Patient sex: F
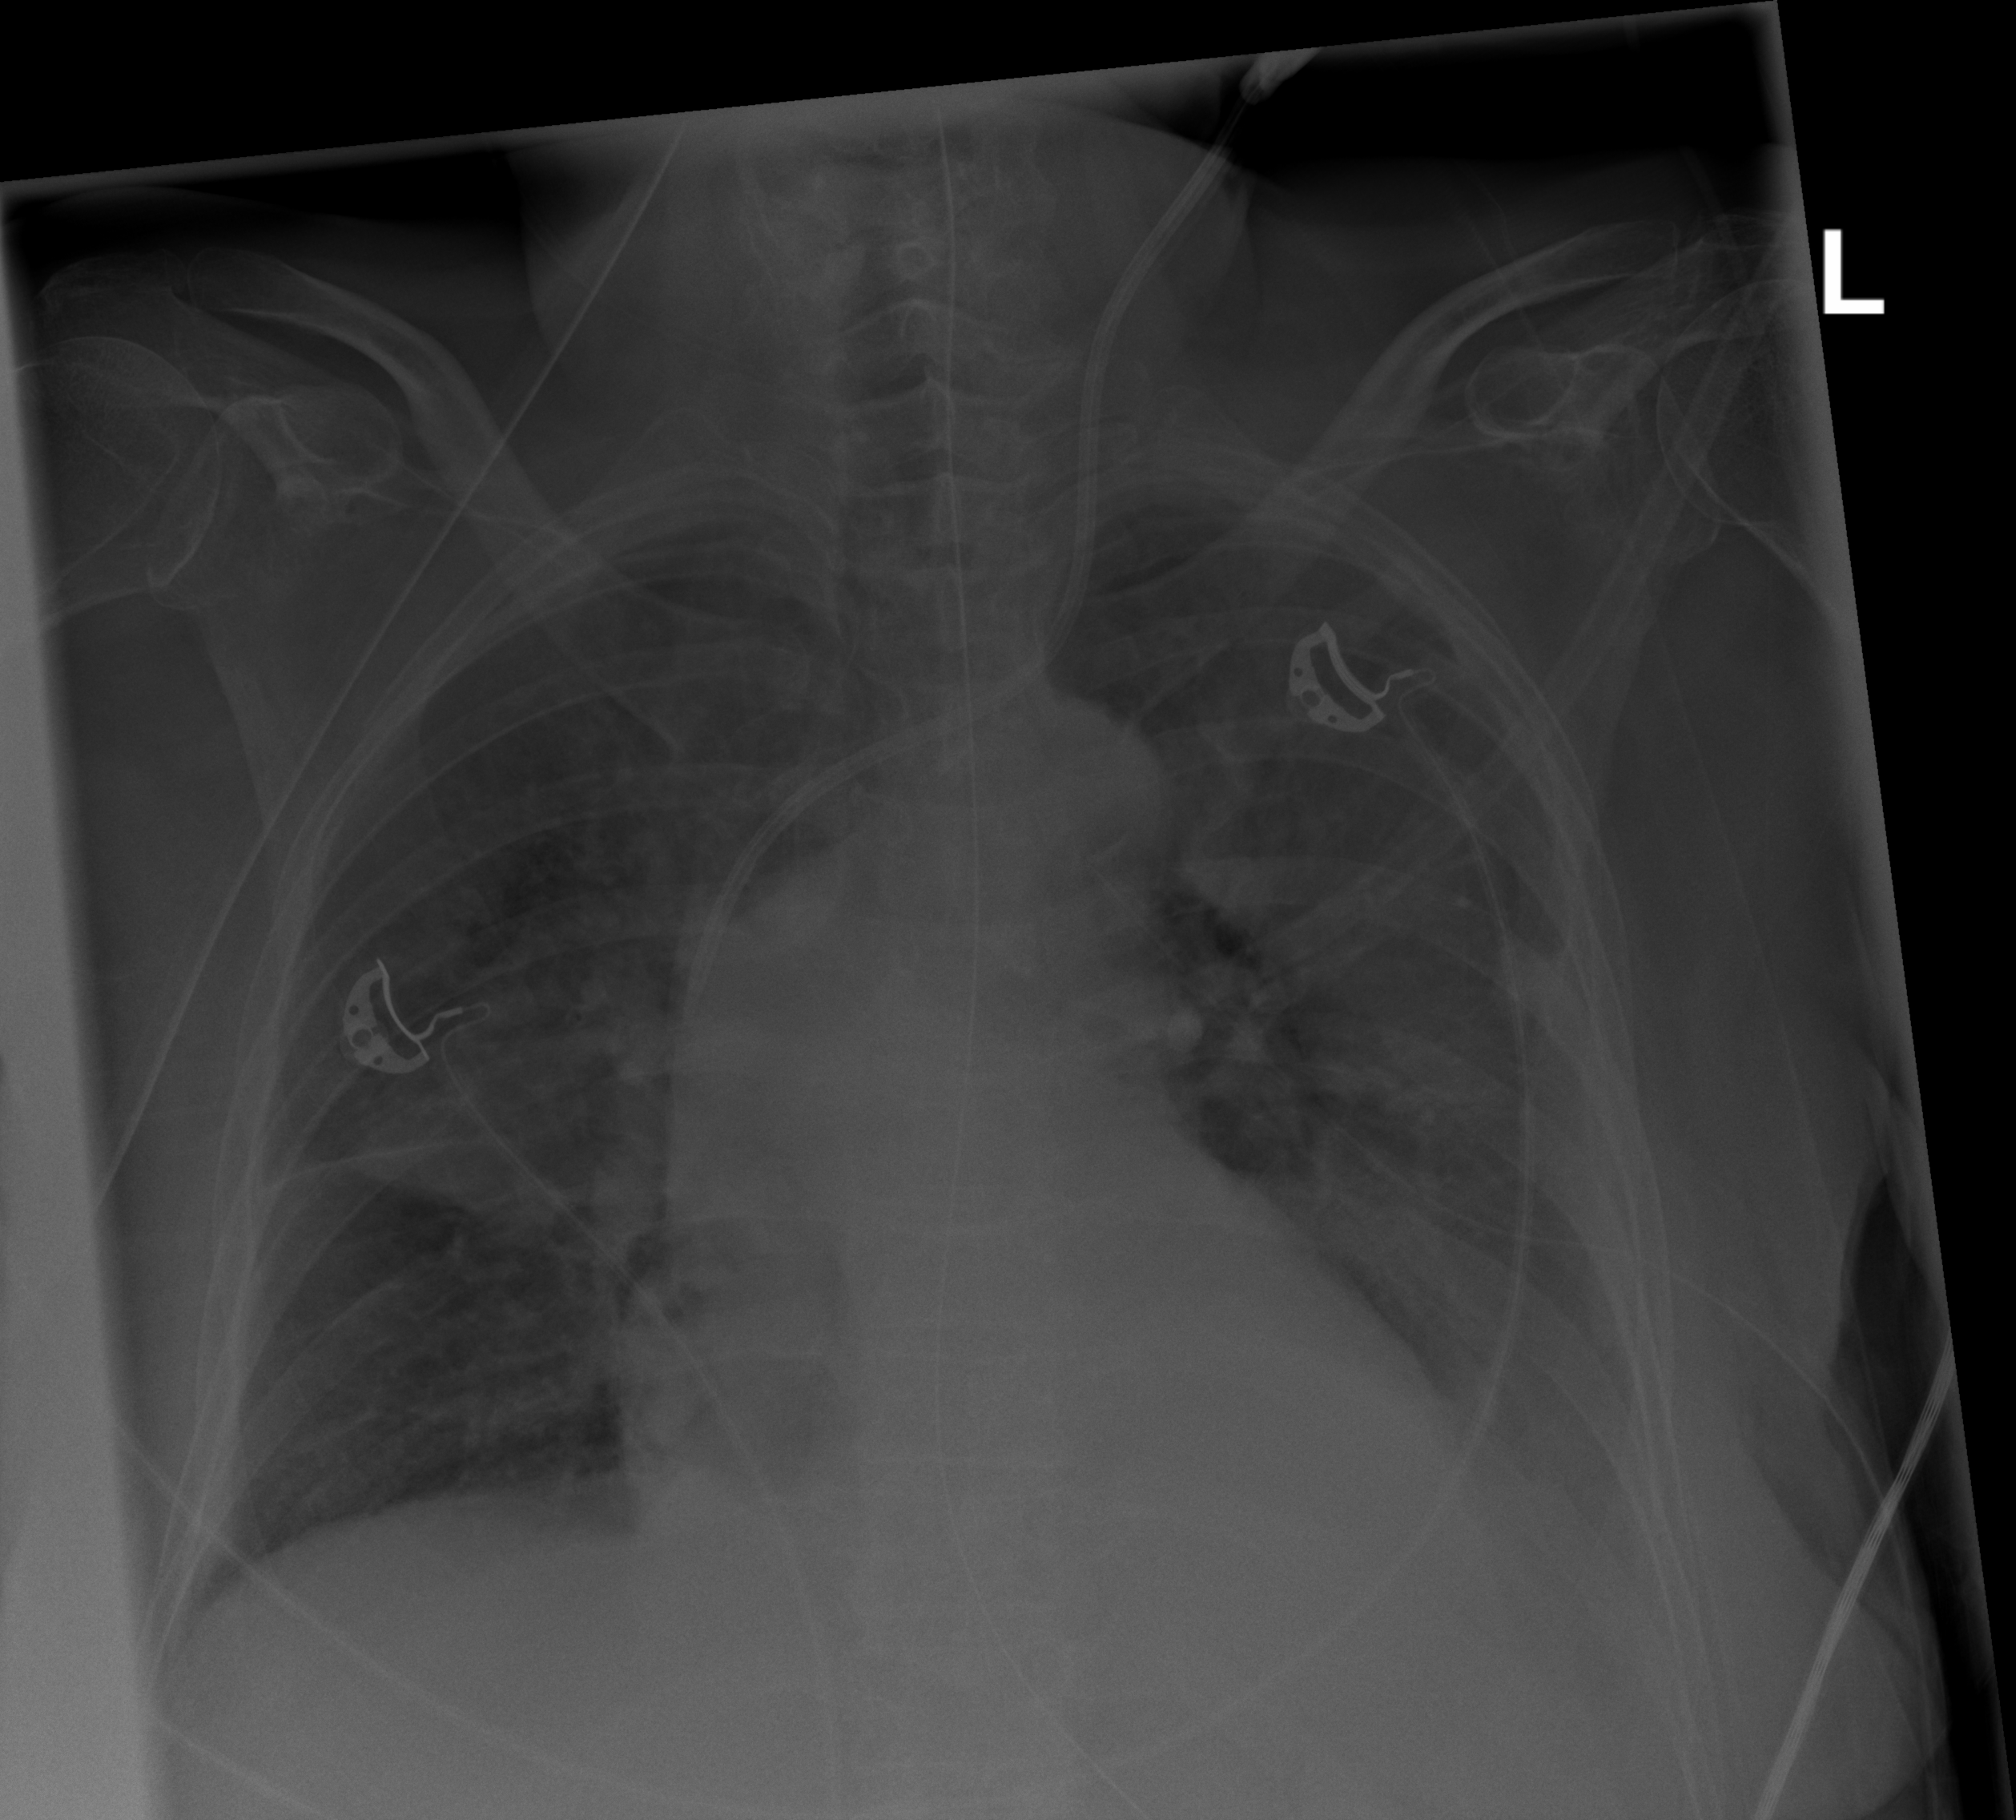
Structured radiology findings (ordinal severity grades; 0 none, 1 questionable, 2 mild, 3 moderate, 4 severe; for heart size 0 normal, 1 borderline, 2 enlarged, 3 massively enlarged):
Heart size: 2
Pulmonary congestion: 2
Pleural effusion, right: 2
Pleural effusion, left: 2
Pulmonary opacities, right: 0
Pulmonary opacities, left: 0
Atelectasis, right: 2
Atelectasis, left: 2